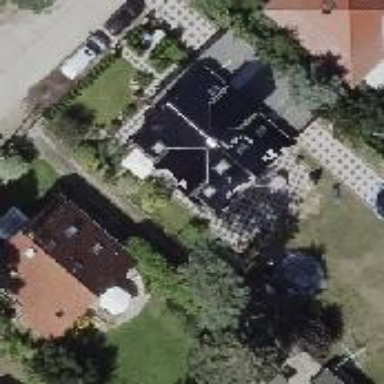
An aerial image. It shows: Detached building with gabled roof.